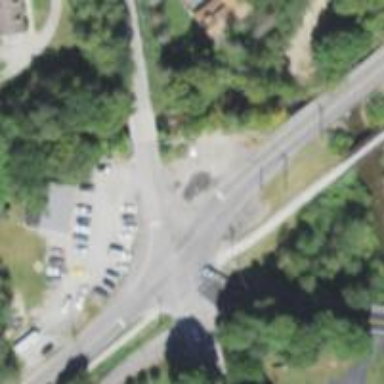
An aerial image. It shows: Tertiary road with asphalt surface crossing bridge. The road includes shared cycleway.